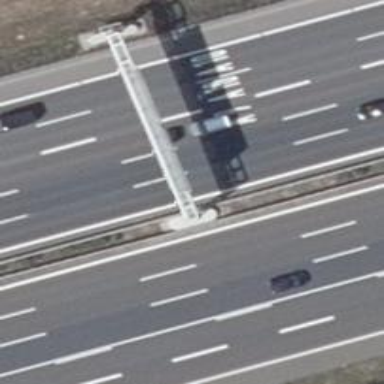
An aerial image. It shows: Gantry structure.